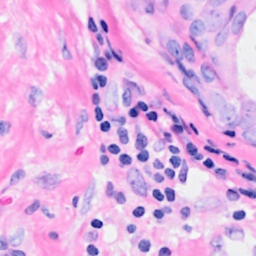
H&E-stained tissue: Breast